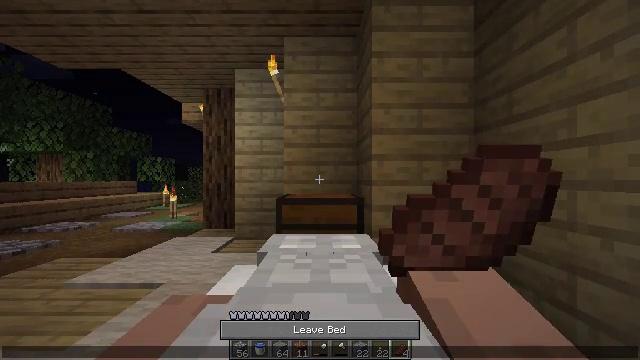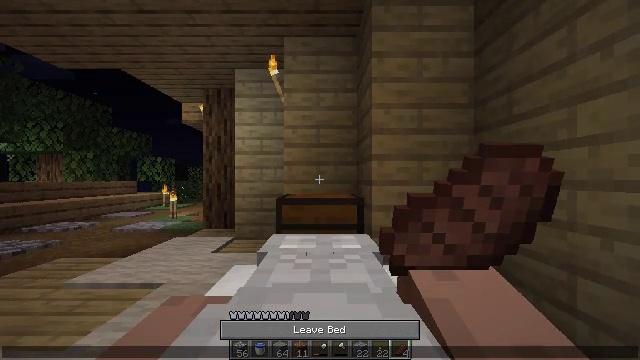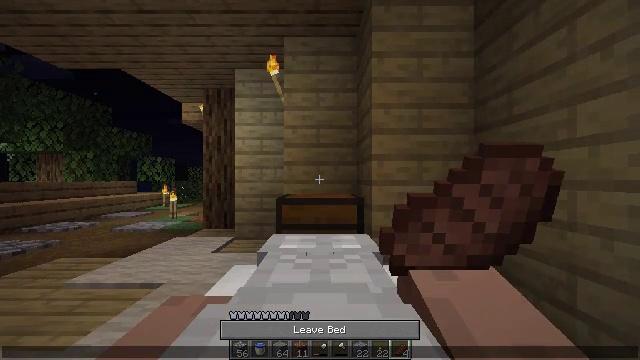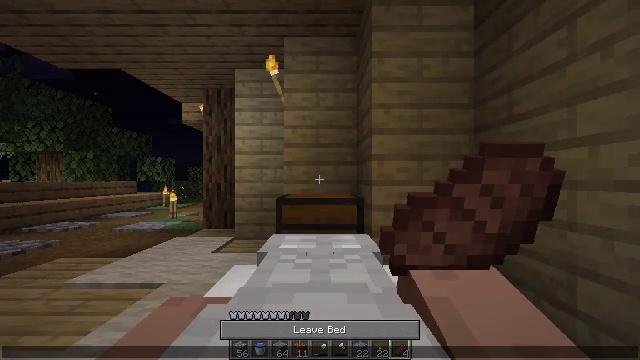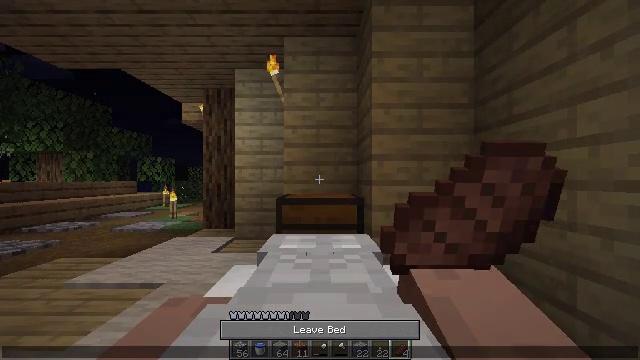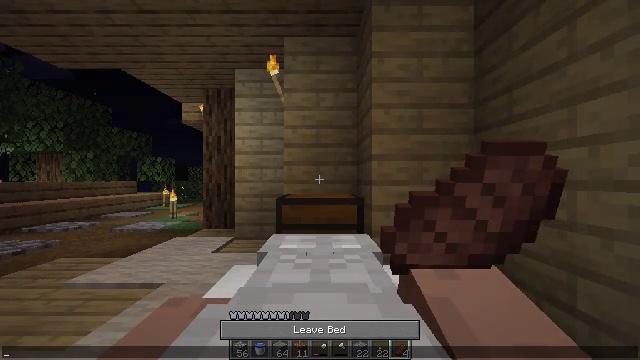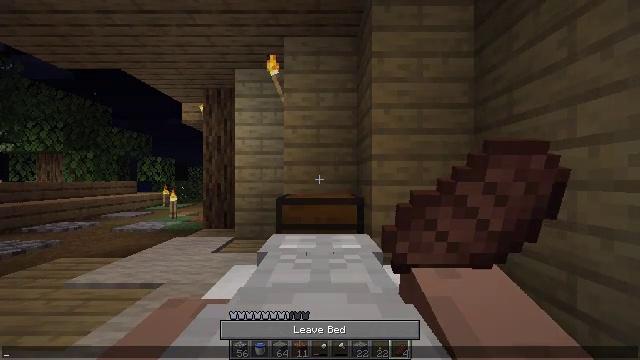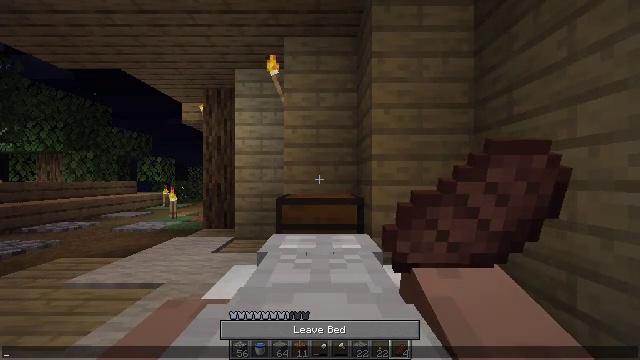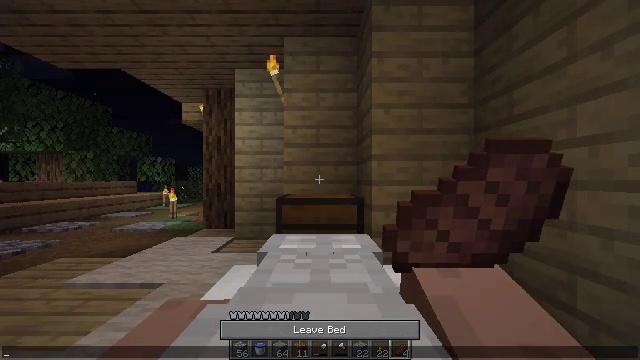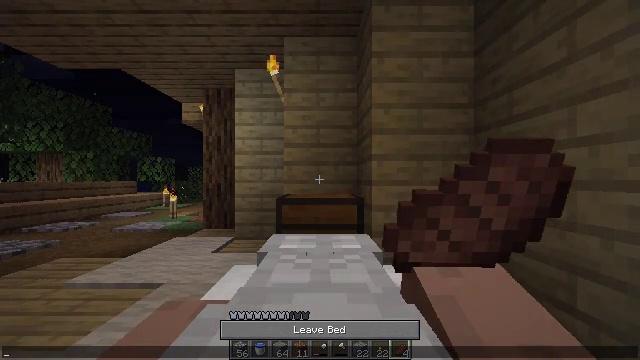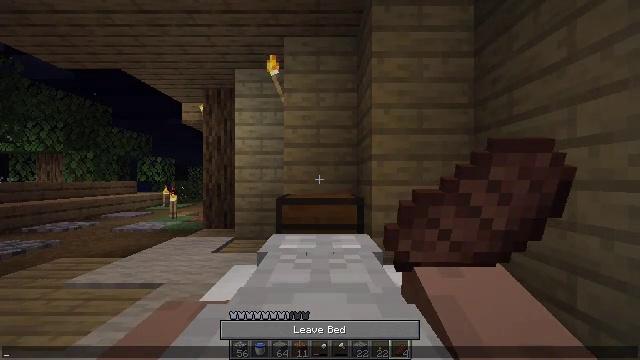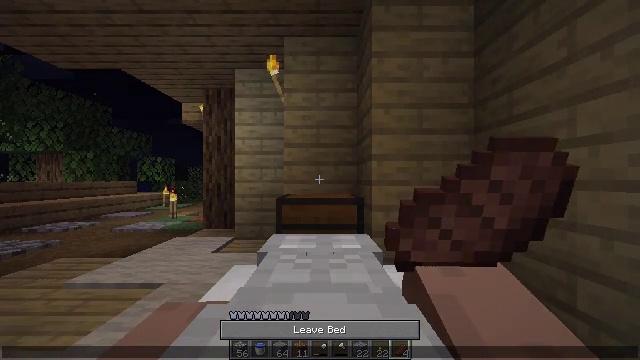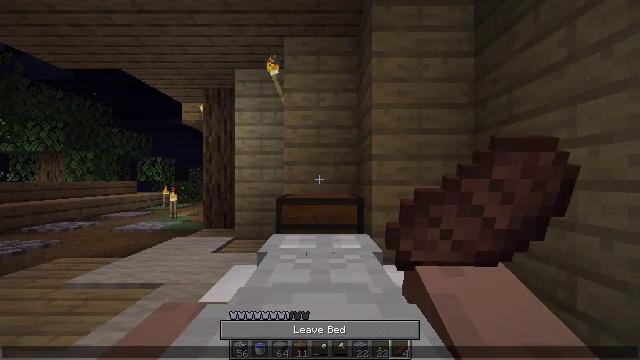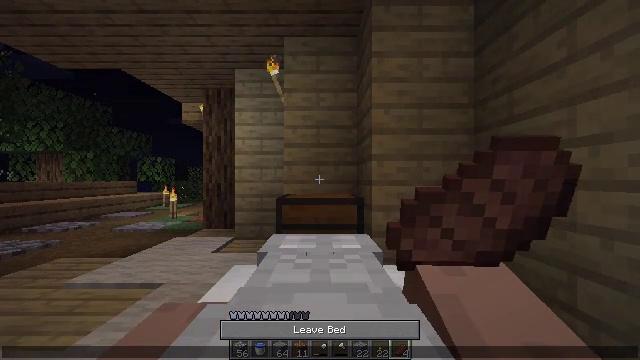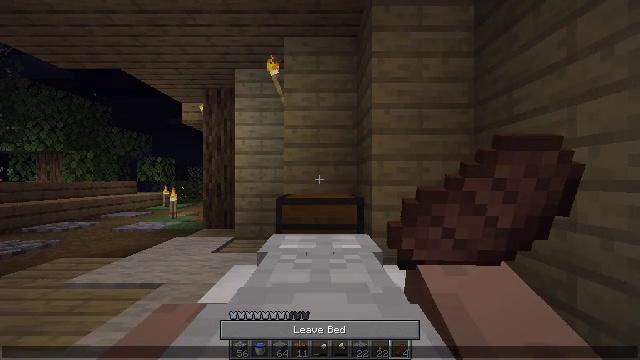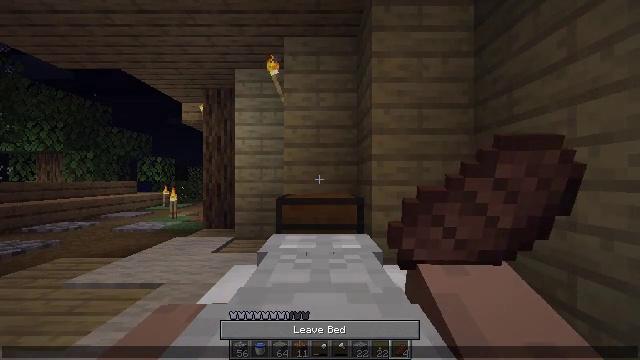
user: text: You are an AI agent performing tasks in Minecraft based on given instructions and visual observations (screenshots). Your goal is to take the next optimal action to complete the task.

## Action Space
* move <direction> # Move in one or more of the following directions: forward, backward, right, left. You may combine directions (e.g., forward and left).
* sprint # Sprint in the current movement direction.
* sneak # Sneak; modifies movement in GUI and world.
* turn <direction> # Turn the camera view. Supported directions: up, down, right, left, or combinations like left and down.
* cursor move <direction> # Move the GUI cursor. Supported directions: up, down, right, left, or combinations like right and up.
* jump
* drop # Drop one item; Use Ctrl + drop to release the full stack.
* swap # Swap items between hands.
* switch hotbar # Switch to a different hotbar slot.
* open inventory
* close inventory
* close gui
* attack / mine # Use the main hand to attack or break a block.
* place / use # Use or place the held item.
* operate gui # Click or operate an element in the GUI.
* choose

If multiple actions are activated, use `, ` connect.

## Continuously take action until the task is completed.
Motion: motion action
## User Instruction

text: Organize stones in the crafting table to craft stone bricks.
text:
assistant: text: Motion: no_op
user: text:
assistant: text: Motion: no_op
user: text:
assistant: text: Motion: no_op
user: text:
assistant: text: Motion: no_op
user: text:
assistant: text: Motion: no_op
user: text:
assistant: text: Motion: no_op
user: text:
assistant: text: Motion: no_op
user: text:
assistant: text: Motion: no_op
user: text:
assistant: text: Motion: no_op
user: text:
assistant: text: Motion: no_op
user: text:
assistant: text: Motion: no_op
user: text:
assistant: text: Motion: no_op
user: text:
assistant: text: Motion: no_op
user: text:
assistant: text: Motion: no_op
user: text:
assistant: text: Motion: no_op
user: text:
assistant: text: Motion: no_op
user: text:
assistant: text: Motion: no_op
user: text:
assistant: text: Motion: no_op
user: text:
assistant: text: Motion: no_op
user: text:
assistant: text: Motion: no_op
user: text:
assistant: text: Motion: no_op
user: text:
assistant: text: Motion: no_op
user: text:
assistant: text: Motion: no_op
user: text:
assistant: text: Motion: no_op
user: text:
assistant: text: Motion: no_op
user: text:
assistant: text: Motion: no_op
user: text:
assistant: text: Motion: no_op
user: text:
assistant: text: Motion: no_op
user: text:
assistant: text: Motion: no_op
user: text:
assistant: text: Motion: no_op